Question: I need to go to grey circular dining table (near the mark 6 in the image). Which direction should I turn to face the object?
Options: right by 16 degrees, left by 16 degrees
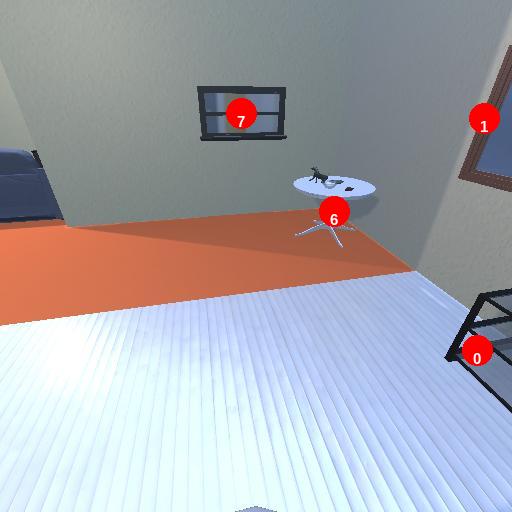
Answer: right by 16 degrees